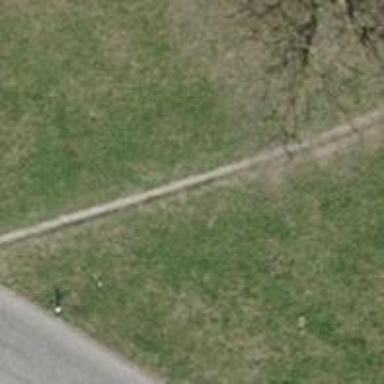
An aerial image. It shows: Grass path.